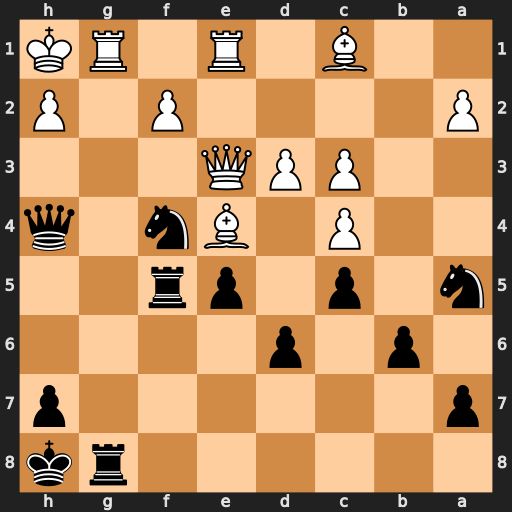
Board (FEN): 6rk/p6p/1p1p4/n1p1pr2/2P1Bn1q/2PPQ3/P4P1P/2B1R1RK
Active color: b
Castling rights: -
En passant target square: -
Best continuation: Qxh2+ Kxh2 Rh5+ Qh3 Rxh3#